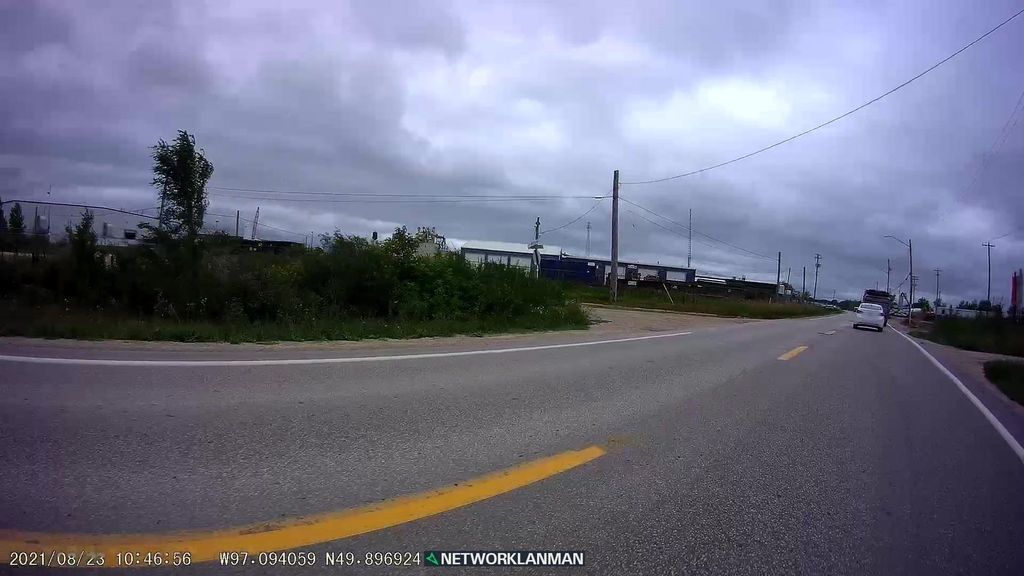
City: winnipeg